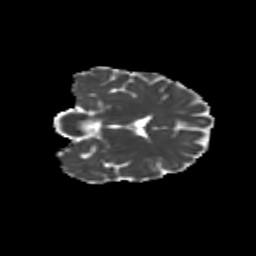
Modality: MD
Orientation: coronal
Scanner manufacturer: siemens
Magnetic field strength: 3 T
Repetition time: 9.2 s
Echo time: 0.084 s